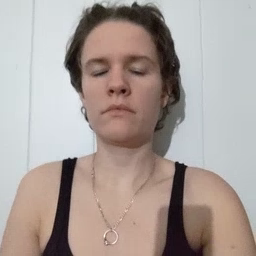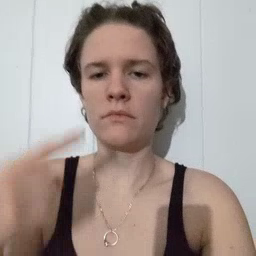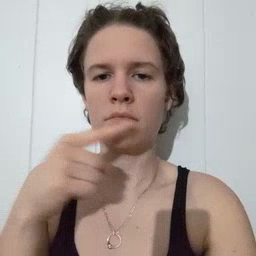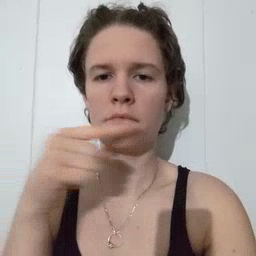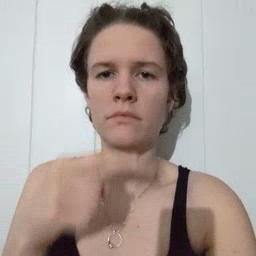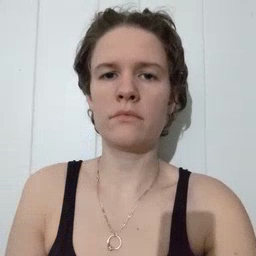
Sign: toothbrush